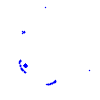
Particle: proton